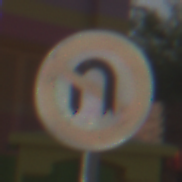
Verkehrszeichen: VerbotWenden
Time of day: MorningAfternoon
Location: Outdoor (Special)
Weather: PartlyCloudy
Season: NotSpecified
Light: Natural